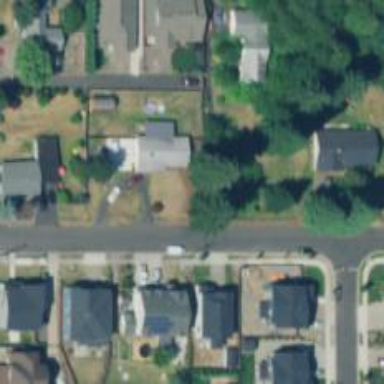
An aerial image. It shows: Residential road with sidewalk on the left.